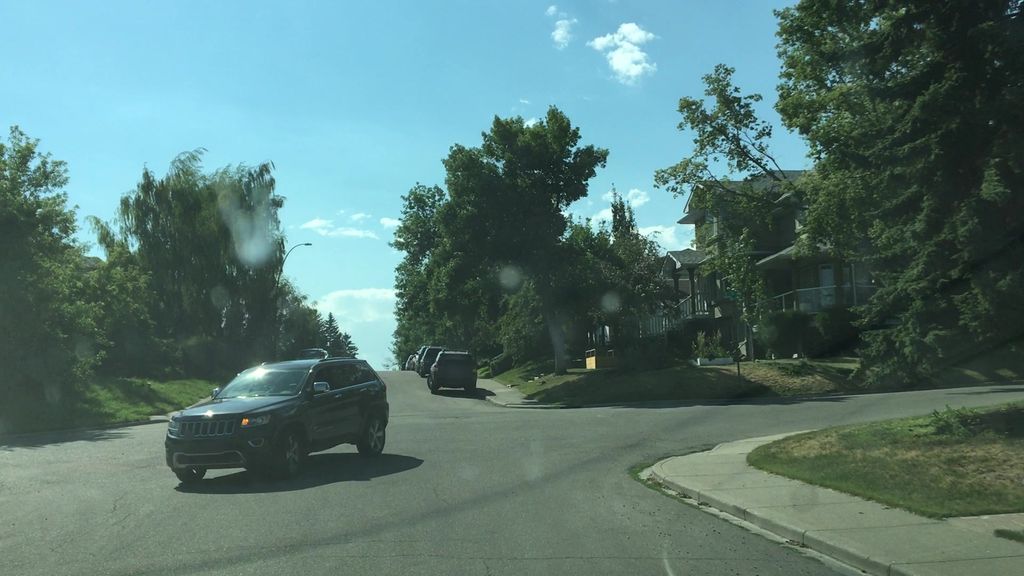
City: calgary